Question: I have MyEclipse version 8.5.
I increased heap memory by changing the value of parameter -Xmx from 1024m to 2048m in the file .../MyEclipse/myeclipse.ini file and restarted MyEclipse, a large dialog box appears and MyEclipse does not start.
When I bring it back to 1024m, it starts working.
How can I increase the heap size to avoid out of memory exception?
Thanks
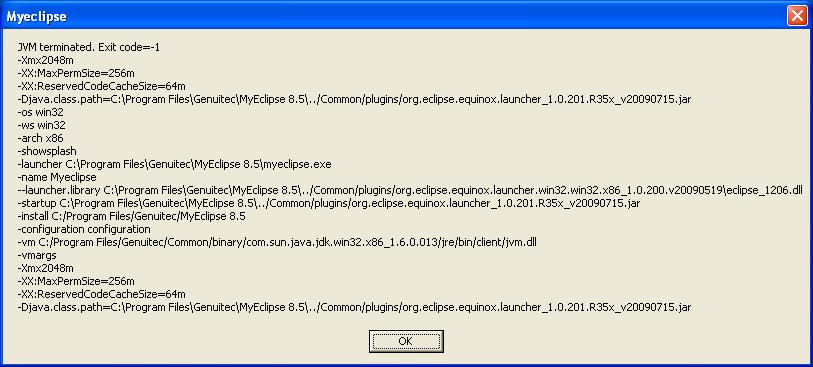
Answer: If you're running on a 32 bit machine, ~1400Mb is your memory limit. 2048mb is too high.